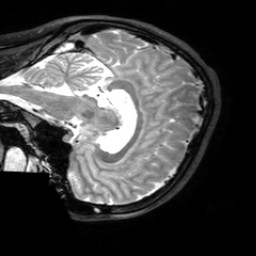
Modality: T2w
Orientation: sagittal
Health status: healthy
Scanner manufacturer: philips
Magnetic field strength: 3 T
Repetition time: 2.5 s
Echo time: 0.1831 s